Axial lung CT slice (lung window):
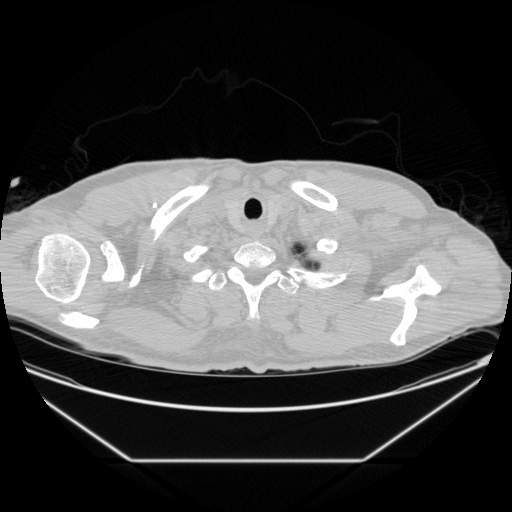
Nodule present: no